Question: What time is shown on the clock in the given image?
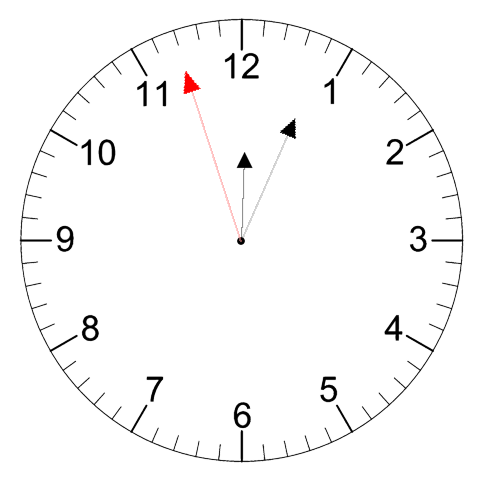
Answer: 12:03:57